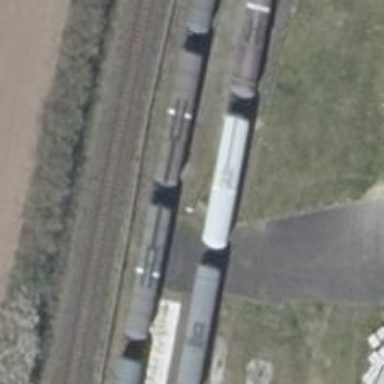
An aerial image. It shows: Railway switch.